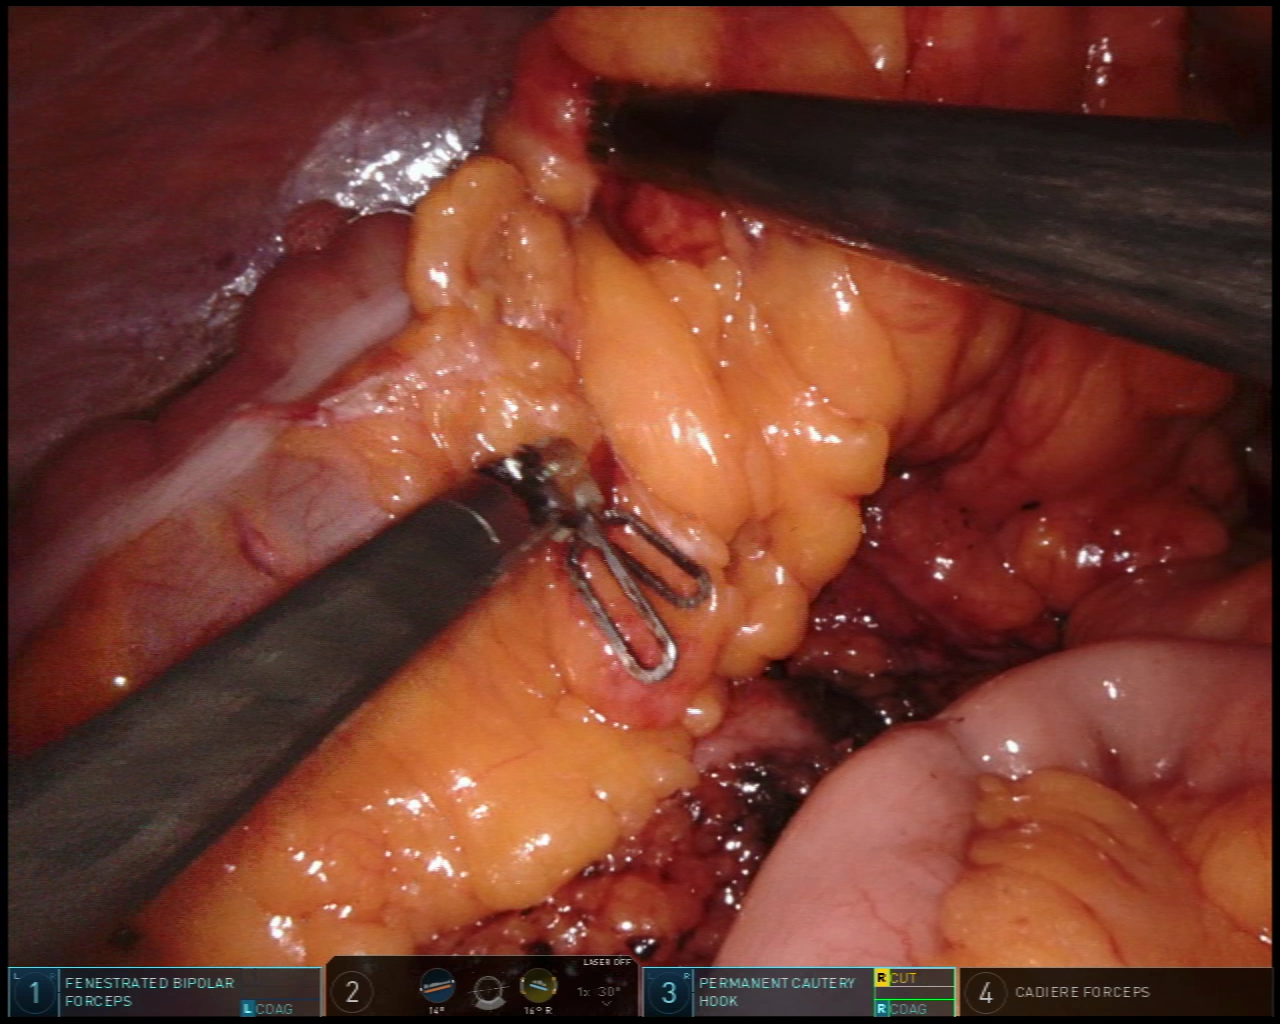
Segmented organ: abdominal_wall
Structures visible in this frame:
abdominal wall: yes
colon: yes
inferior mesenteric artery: no
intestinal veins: no
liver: no
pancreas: no
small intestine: yes
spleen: no
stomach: no
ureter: no
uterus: no
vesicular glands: no